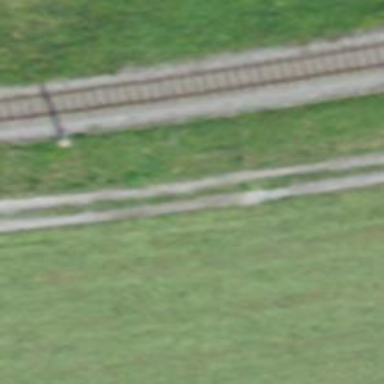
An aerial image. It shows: Track with grade 3 tracktype.